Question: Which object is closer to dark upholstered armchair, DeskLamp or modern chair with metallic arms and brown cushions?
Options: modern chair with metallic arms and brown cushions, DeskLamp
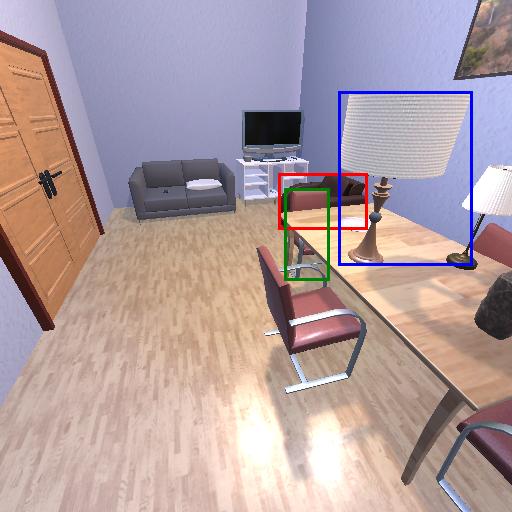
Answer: modern chair with metallic arms and brown cushions